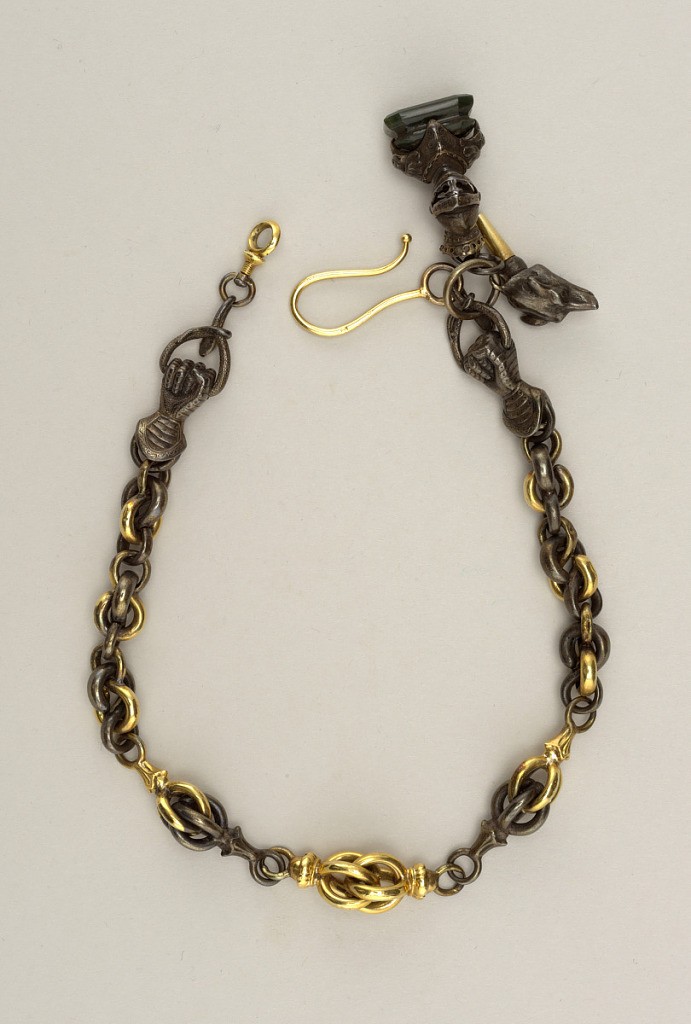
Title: Watch, chain, and key
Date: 1875–99
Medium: Gold, steel
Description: Watch chain of ornamental links of gold and steel; at either end, a mailed fist holding ring with snakes head. Two ornaments; bust in armor on pedestal. Watch key with wolf's head on top.